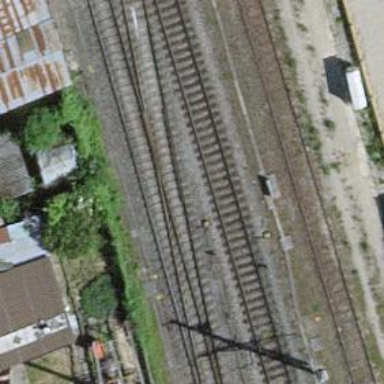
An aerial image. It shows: Single-track electrified railway siding with contact line for service.